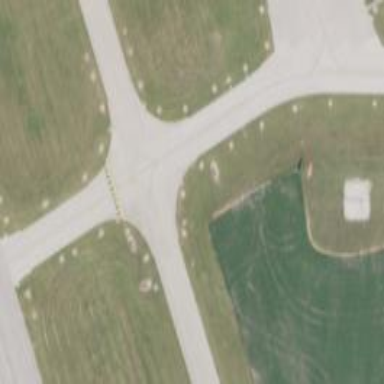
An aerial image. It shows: View of taxiway at the airport.